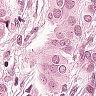
Metastatic tissue present: yes